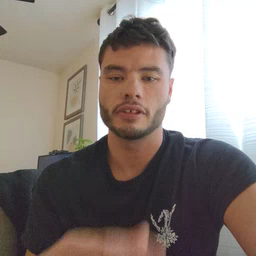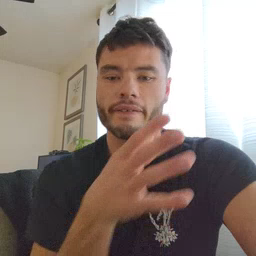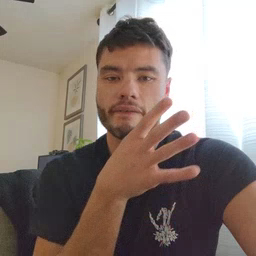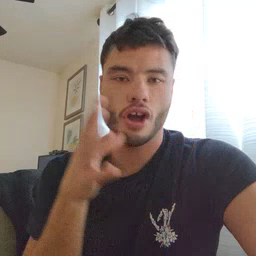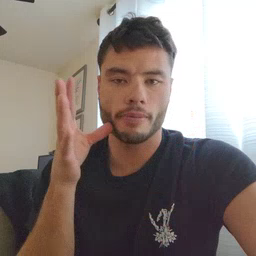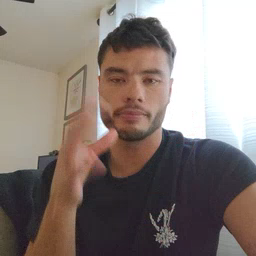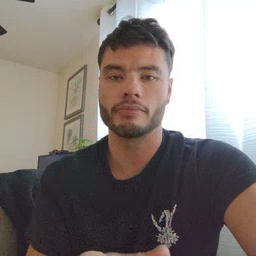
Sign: farm